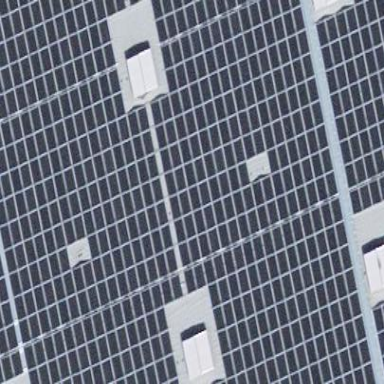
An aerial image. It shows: Solar power generator.